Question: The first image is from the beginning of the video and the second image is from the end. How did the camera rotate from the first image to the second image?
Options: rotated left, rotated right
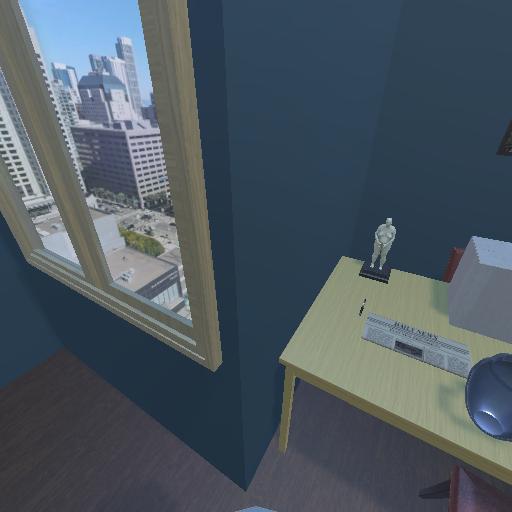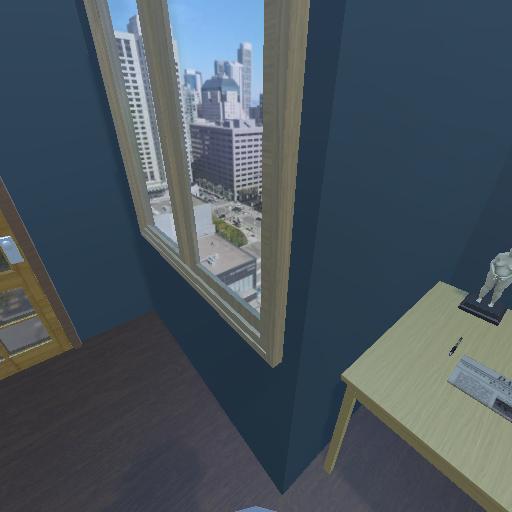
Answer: rotated left